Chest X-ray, PA view. Patient: 38 years old, sex F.
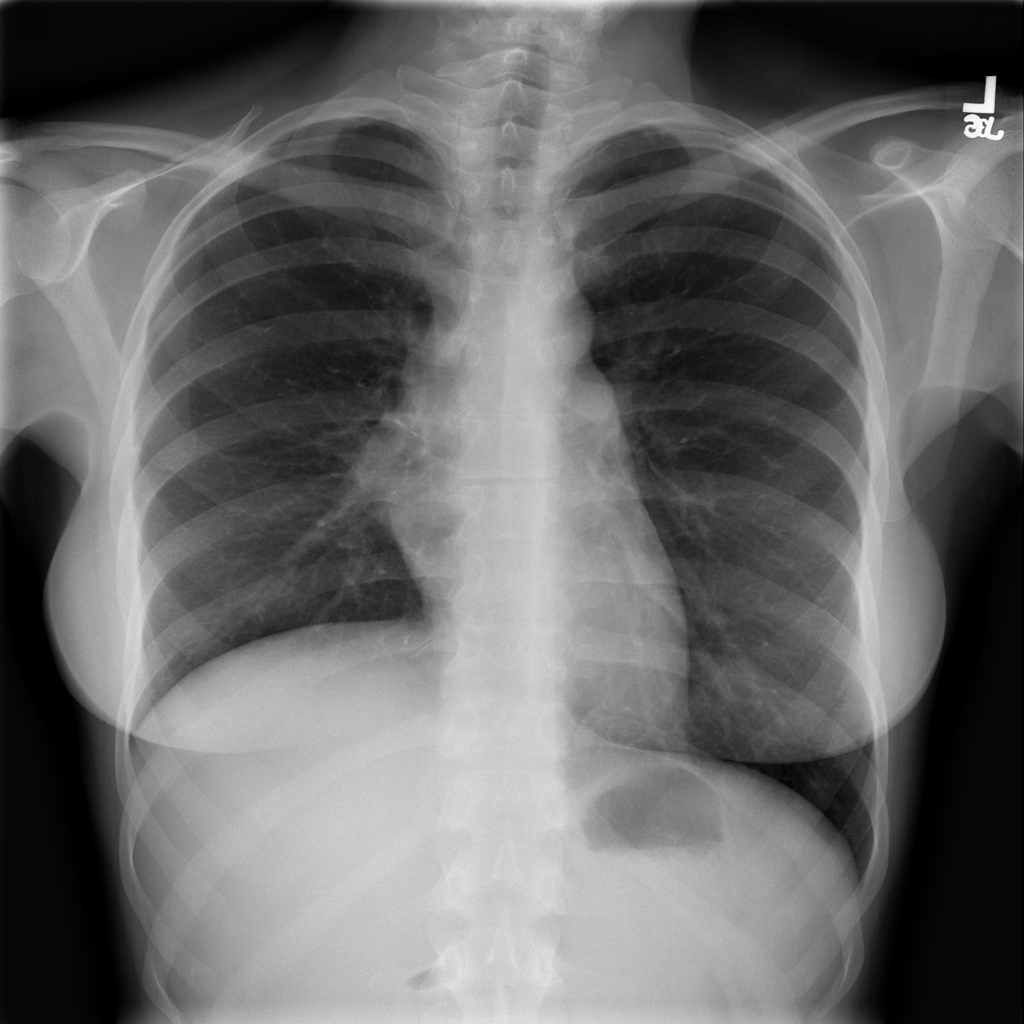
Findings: No Finding